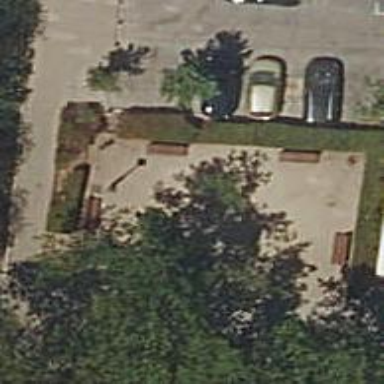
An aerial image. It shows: Brown bench in the vicinity.